Question:
Basically I want the background-image (the logo) to overlay the white div below it, I tried my best using z-indexes etc and Googling but I can't manage to get it fixed.
I know the question is a duplicate but Im desperate since other solutions didnt work out for me.
Most likely it's an easy fix, I posted the website online here: <URL> so you guys can see my code etc.
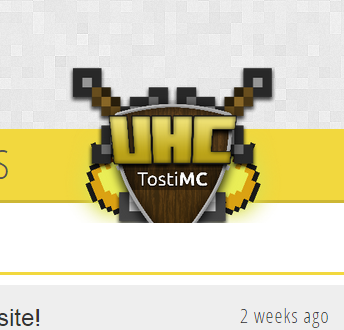
Answer: You can fix this by adding 'z-index: -1;' to you '.panel-default' class in the css file: tosti.css rule 215